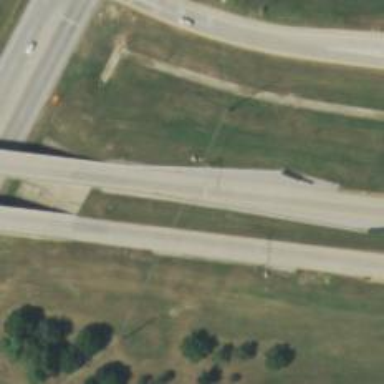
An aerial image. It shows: Toll gantry on the road.